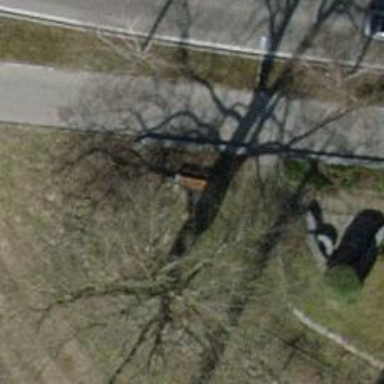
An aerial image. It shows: Brown bench in the vicinity.